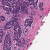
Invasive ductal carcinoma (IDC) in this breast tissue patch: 1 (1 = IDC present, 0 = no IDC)